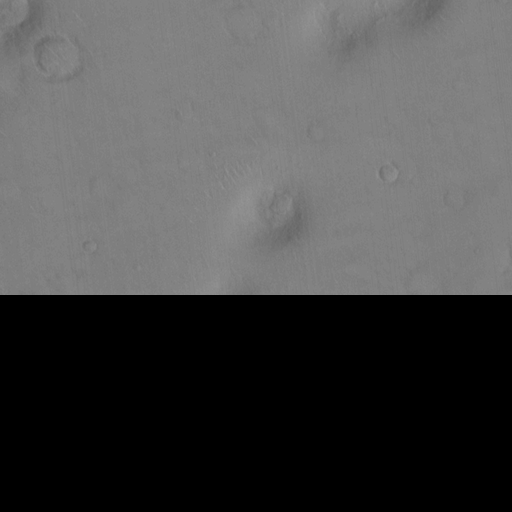
Objects detected: cone, cone, cone, cone